Невесомая нить делает $N$~витков вокруг неподвижно закреплённого цилиндра, как показано на~рисунке. Вначале свободные (ненамотанные) концы нити параллельны оси~$X$. Затем тяжёлое точечное тело~$P$ прикрепили к~одному концу нити, в~то время, как другой конец нити тянут с~постоянной скоростью~$u$ вдоль оси~$X$.
Найдите максимальную скорость, приобретённую телом. Нить считайте нерастяжимой и~гибкой. Считайте, что витки нити намотаны плотно один к~другому и~расположены практически в~одной плоскости, перпендикулярной оси цилиндра. Трением в~системе пренебречь. Не~учитывайте силу тяжести.
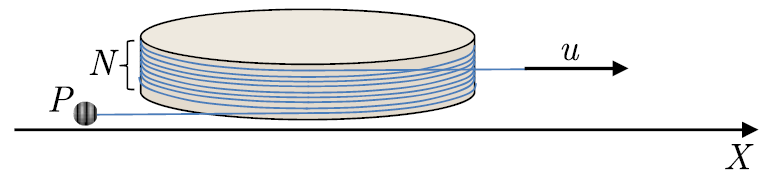
Ответ: $$v_{\max }=u(2 \pi N+1)$$
Темы:
T, Механика, Векторы, Динамика, 2020, Европейские